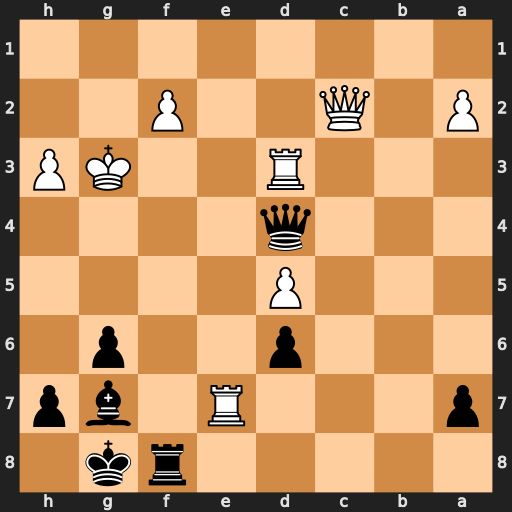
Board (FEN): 5rk1/p3R1bp/3p2p1/3P4/3q4/3R2KP/P1Q2P2/8
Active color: b
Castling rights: -
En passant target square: -
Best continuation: Qf4+ Kg2 Qg5+ Rg3 Qxe7